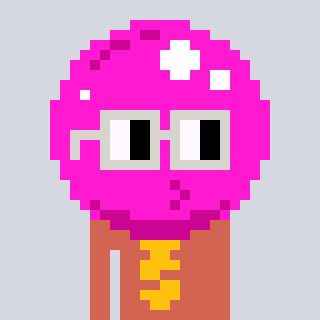
a pixel art character with square light gray glasses, a bubblegum-shaped head and a peachy-colored body on a cool background